Aerial crown-view tile of a tropical tree (Barro Colorado Island, Panama), acquired 20250616:
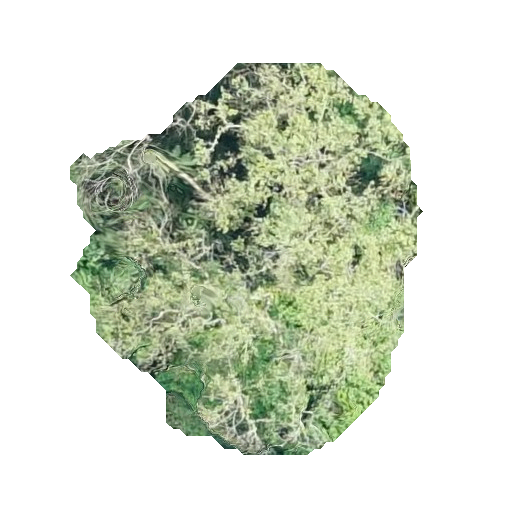
Species: Luehea seemannii
GBIF accepted scientific name: Luehea seemannii
Crown area: 146.126 m²